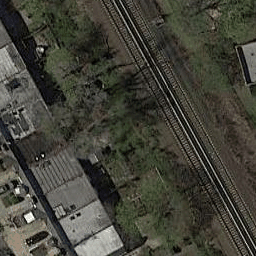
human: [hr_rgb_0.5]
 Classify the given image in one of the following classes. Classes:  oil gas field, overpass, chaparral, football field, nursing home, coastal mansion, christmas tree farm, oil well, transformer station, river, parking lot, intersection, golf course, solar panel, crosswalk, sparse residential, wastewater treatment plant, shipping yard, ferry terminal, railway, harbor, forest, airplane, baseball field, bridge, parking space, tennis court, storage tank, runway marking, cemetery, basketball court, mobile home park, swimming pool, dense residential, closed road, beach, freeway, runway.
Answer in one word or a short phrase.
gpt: railway